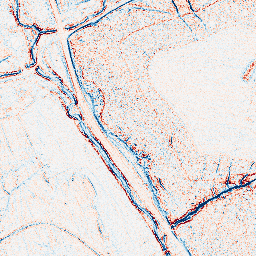
Category: edge_preserving
Decomposition family: anisotropic_diffusion
Decomposition parameters: iterations: 5
kappa: 50
gamma: 0.05
Upsampling method: bspline
Upsampling parameters: scale: 2
Upsampling scale: 2